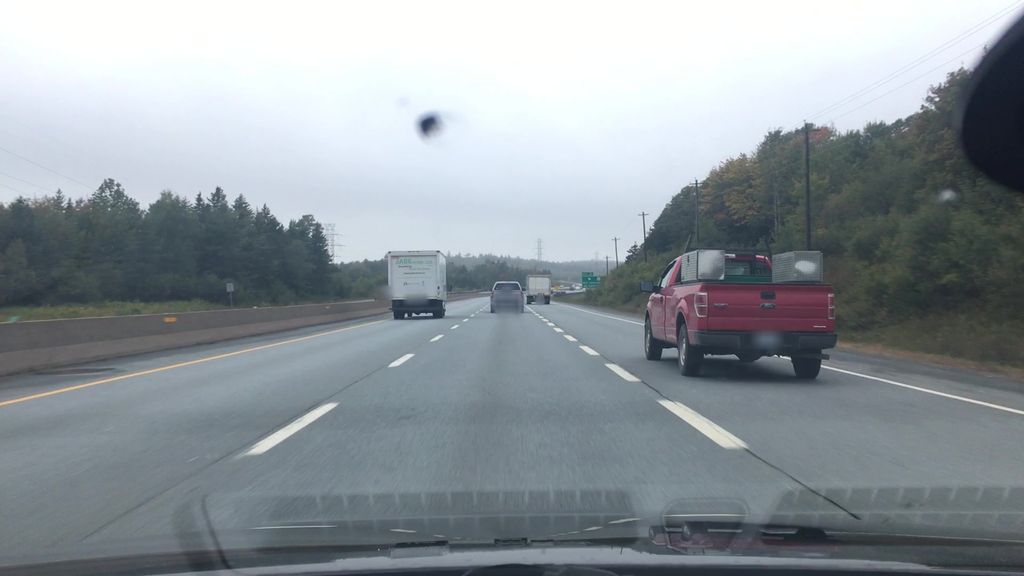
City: halifax